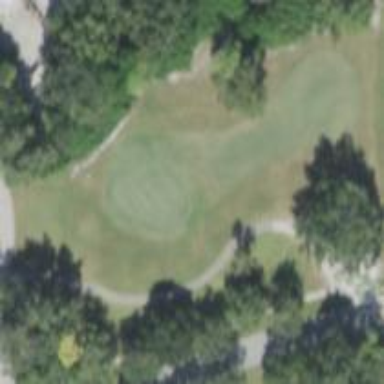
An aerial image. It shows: Rough grassy area used for golf.